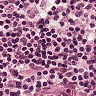
Metastatic tissue present: no